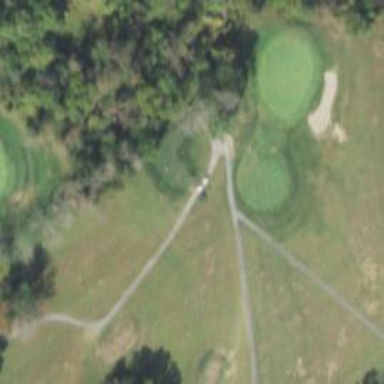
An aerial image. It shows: Golf tee.